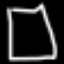
Label: square